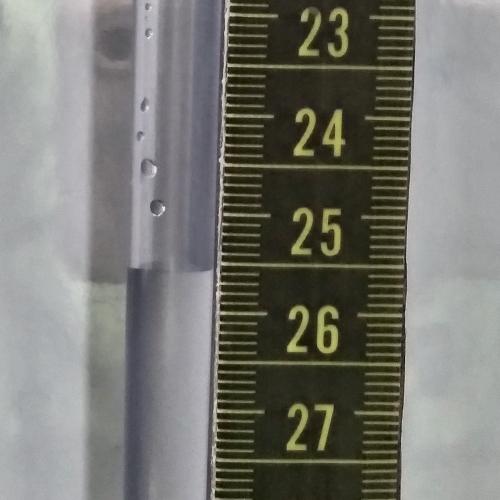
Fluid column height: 25.6 cm